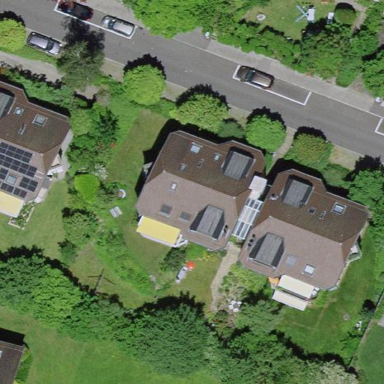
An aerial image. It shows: Residential building.